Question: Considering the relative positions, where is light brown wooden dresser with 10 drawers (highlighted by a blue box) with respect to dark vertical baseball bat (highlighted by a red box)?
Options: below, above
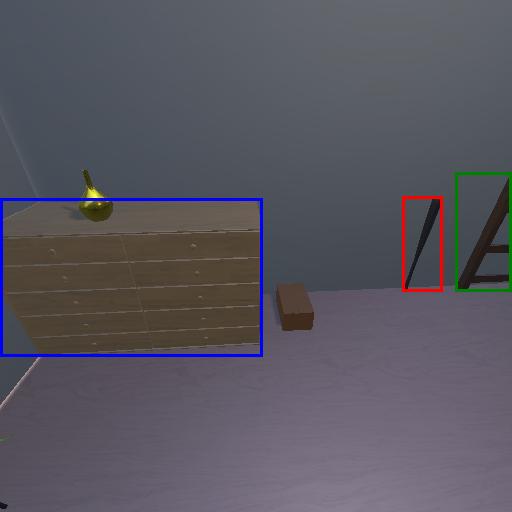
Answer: below